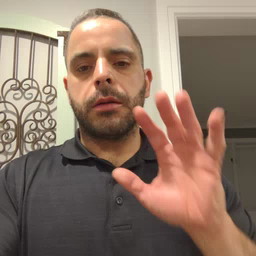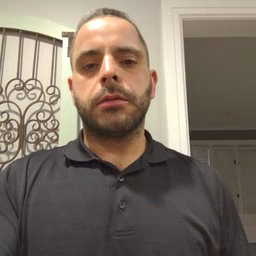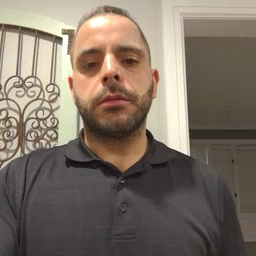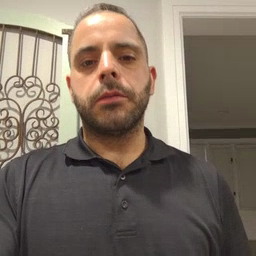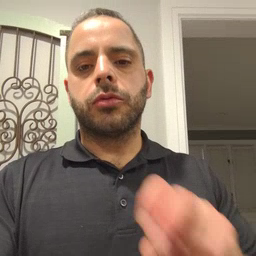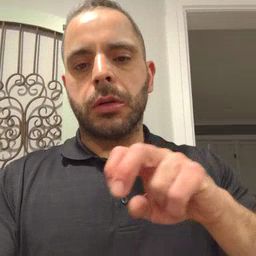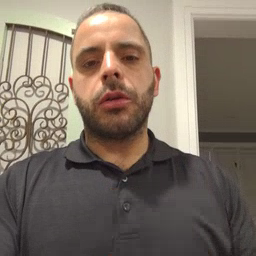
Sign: chair